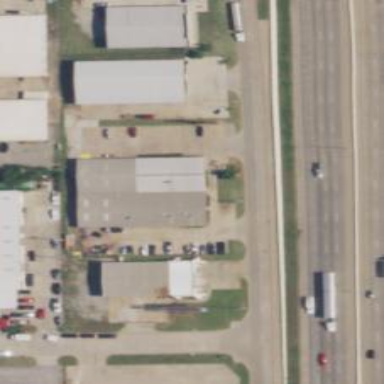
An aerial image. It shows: Building that houses motorcycle shop.